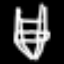
Label: diamond